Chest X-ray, PA view. Patient: 44 years old, sex M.
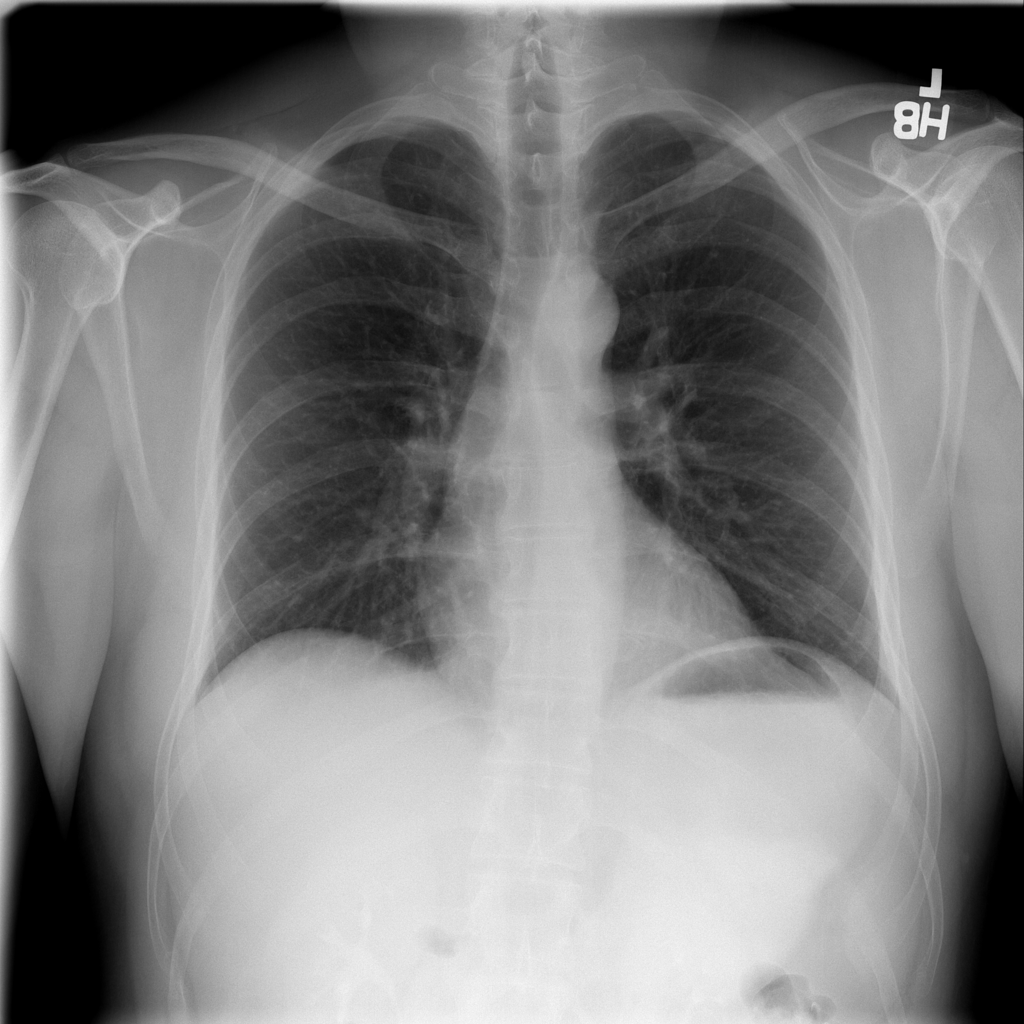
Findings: No Finding